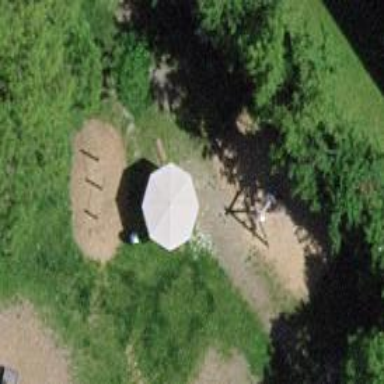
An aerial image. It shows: Playground area for leisure activities on the land.